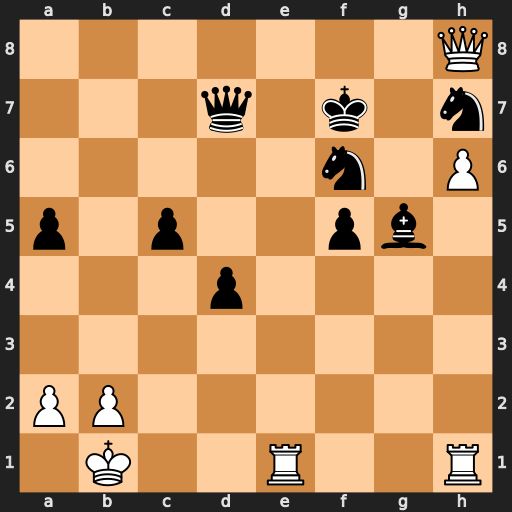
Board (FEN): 7Q/3q1k1n/5n1P/p1p2pb1/3p4/8/PP6/1K2R2R
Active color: w
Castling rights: -
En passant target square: -
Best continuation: Qg7#